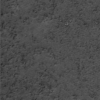
Label: not_dusty